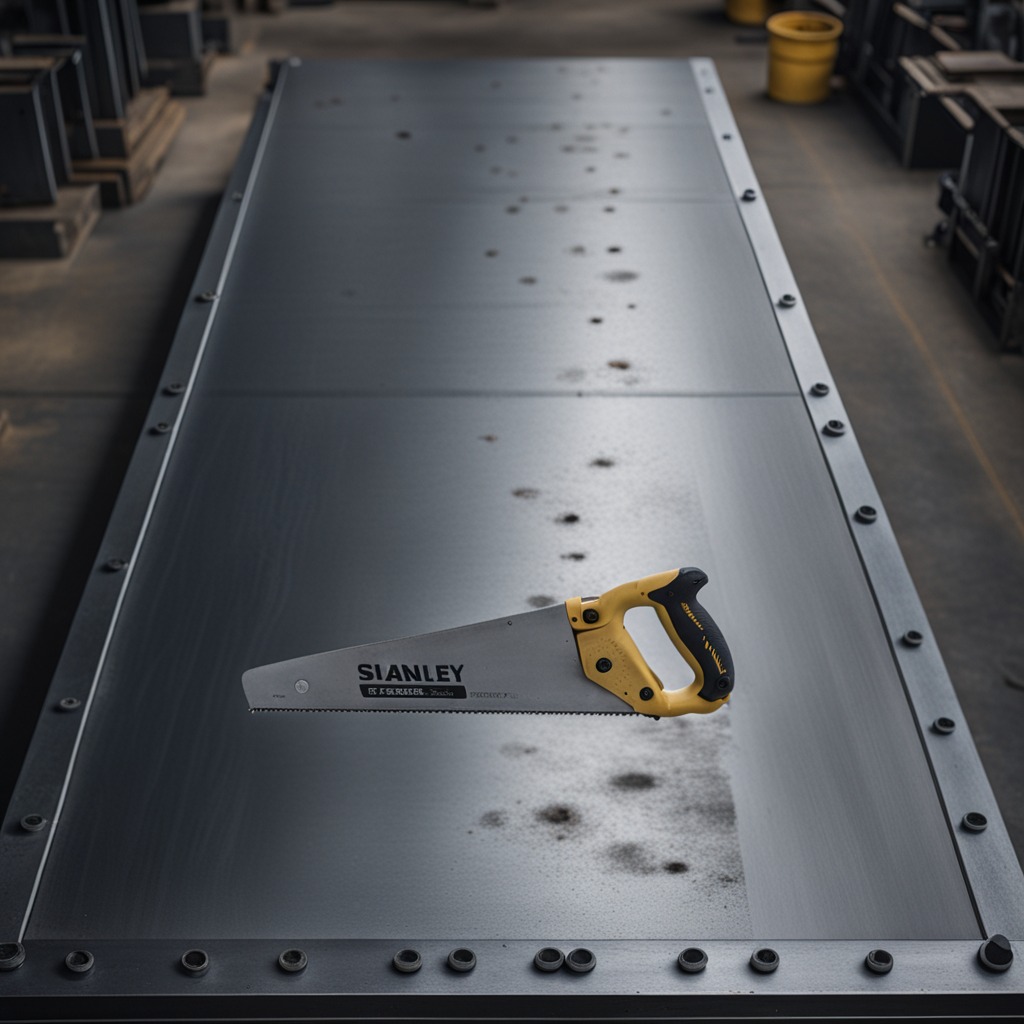
A handheld metal saw is lying on a cold steel table in a mining workshop.